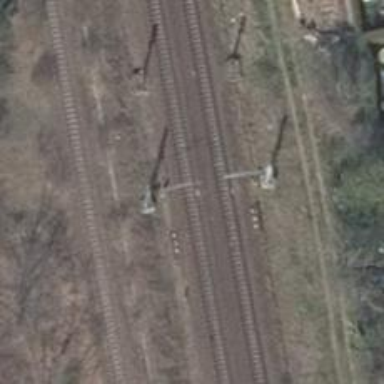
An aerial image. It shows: Railway milestone with catenary mast.